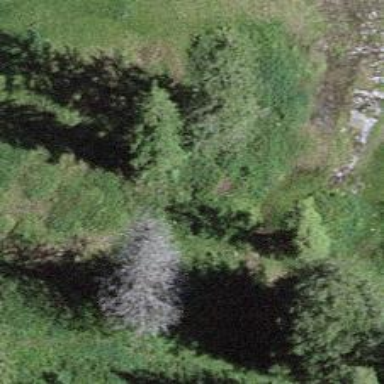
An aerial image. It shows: Needle-leaved tree in natural setting.